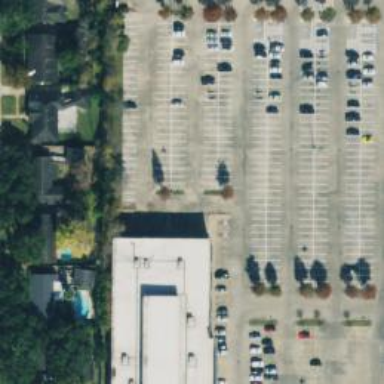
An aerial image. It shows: Parking space.